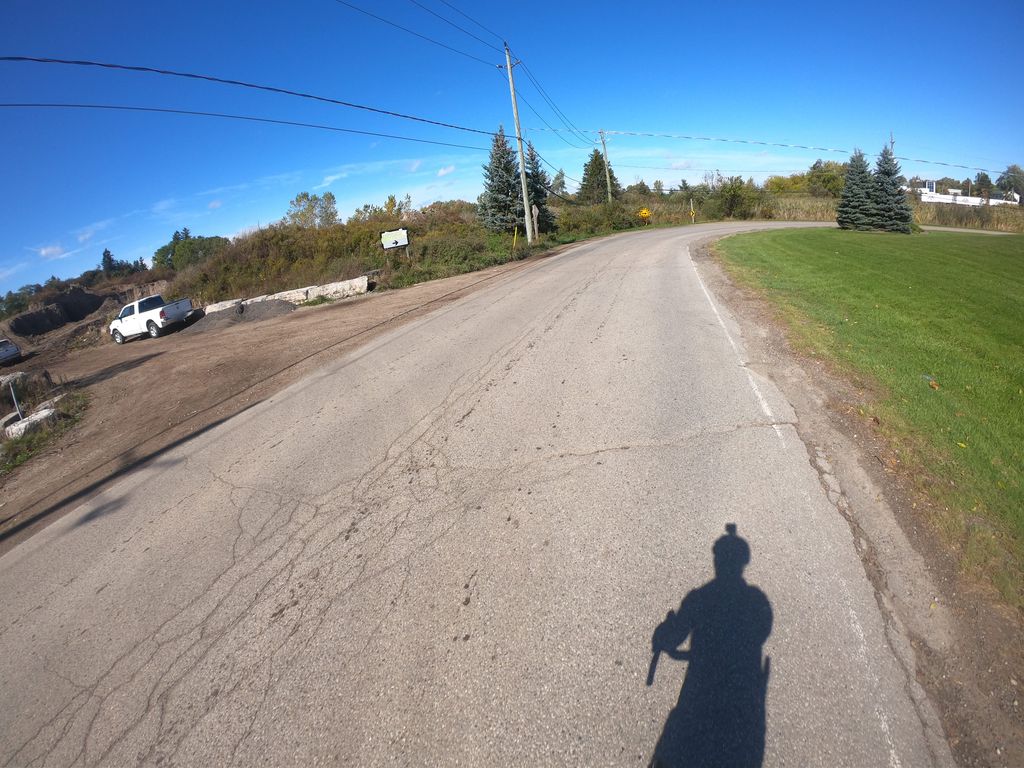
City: kitchener-waterloo